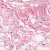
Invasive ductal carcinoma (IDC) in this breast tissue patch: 0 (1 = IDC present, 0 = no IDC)